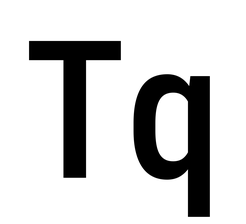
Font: Roboto_Condensed_Medium